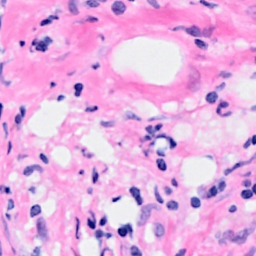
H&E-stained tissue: Breast